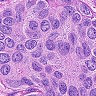
Metastatic tissue present: yes